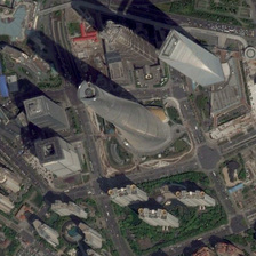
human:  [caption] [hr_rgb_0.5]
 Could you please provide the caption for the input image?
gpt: A three-story building in the middle of the business district.

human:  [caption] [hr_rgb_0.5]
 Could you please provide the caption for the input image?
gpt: A three-storey building in the center of the business district.

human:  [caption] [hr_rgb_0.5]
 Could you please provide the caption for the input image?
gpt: Three-storey building in the central business district

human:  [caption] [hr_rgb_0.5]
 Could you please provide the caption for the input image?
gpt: A three-story building in the center of the business district.

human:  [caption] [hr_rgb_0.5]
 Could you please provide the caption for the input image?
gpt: A three-storey building in the center of the business district.